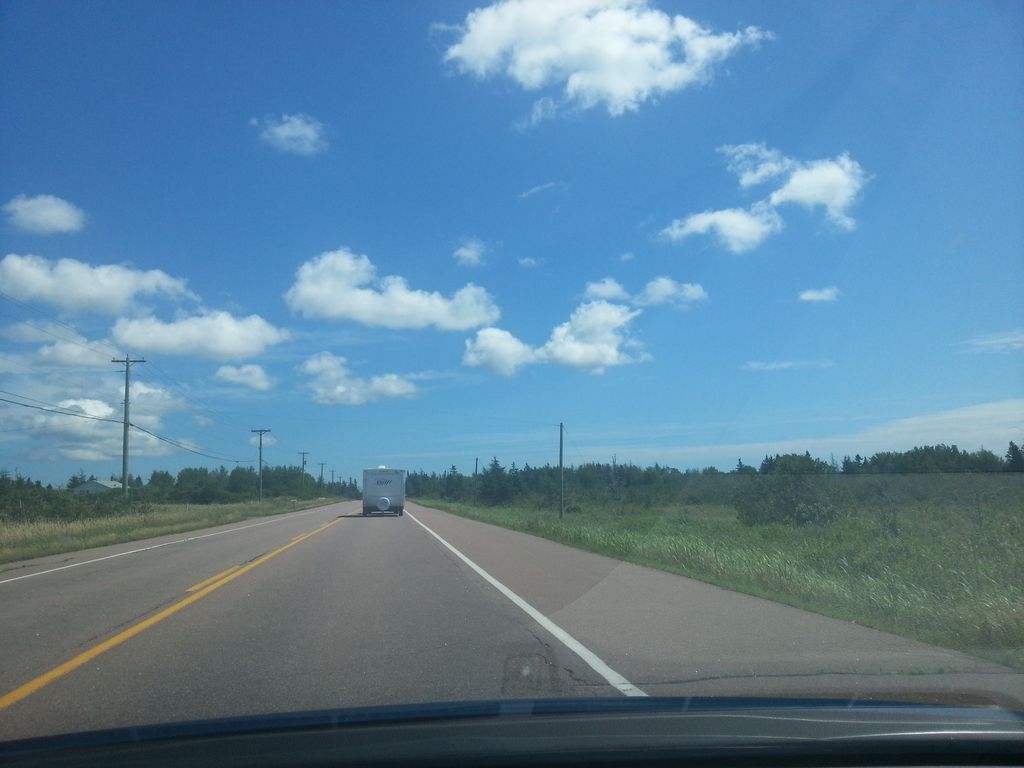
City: charlottetown